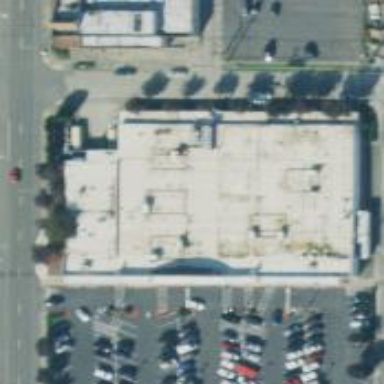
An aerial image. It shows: Supermarket.